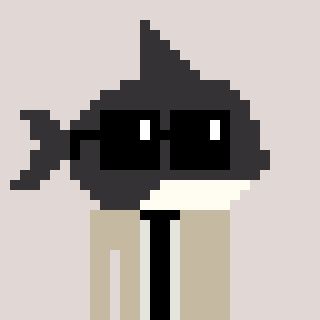
a pixel art character with square black sunglasses, a orca-shaped head and a bege-colored body on a warm background